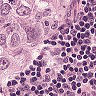
Metastatic tissue present: yes